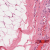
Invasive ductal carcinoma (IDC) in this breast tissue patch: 0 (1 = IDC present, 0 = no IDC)